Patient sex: F
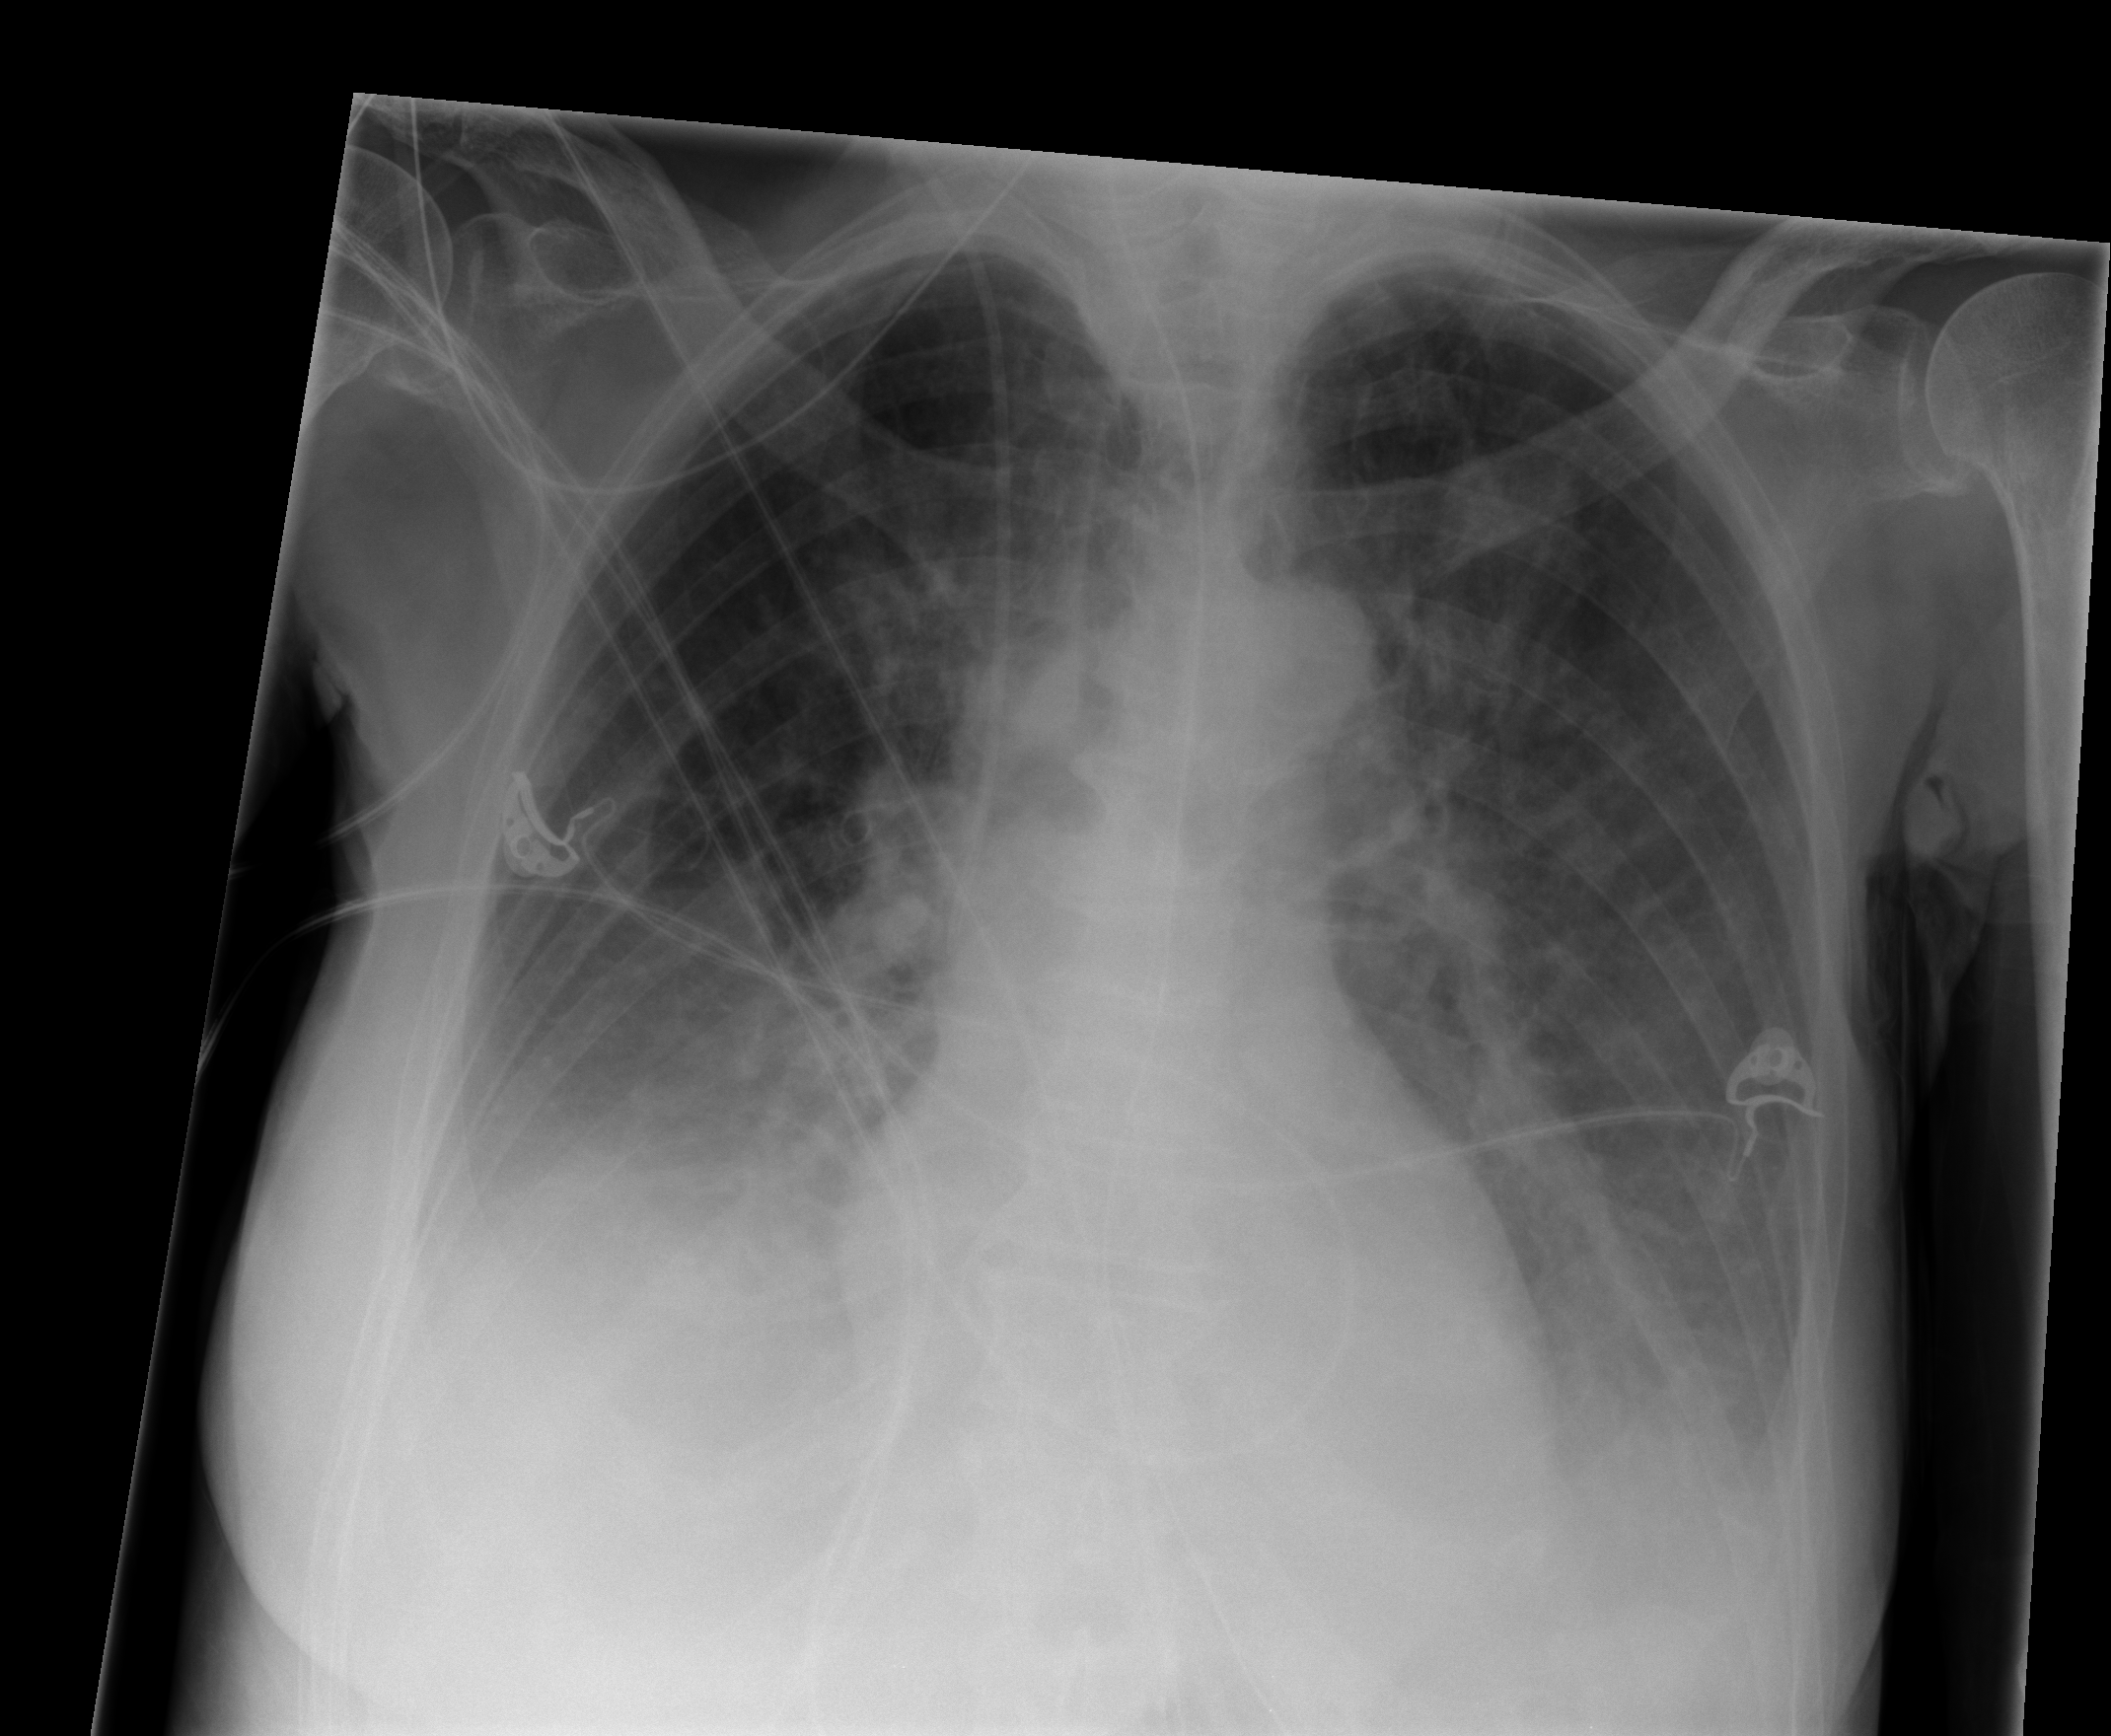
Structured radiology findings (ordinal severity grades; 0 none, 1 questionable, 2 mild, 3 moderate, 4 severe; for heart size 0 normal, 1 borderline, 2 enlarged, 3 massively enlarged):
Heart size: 0
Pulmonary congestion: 3
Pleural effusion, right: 3
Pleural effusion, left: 2
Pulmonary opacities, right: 0
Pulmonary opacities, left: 0
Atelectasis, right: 2
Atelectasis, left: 1